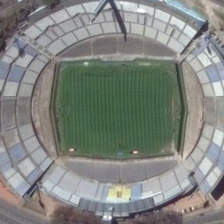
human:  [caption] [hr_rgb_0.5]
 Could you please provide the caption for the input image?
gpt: some trees are around an oval stadium .

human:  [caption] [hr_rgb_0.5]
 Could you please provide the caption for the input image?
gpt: some trees are around an oval stadium .

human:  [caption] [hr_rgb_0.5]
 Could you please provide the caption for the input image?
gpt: some trees are around an oval stadium .

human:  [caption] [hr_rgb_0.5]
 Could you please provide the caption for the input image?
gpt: some trees are around an oval stadium .

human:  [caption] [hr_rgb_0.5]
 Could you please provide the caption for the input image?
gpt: some trees are around an oval stadium .